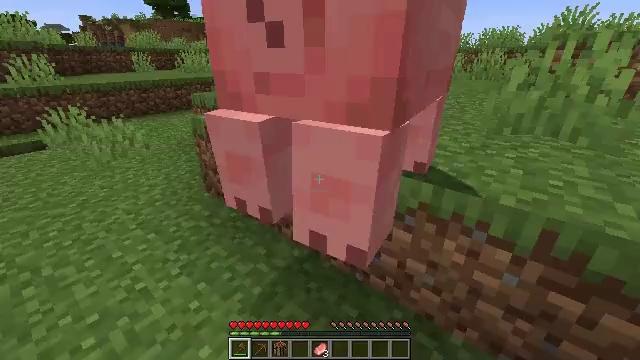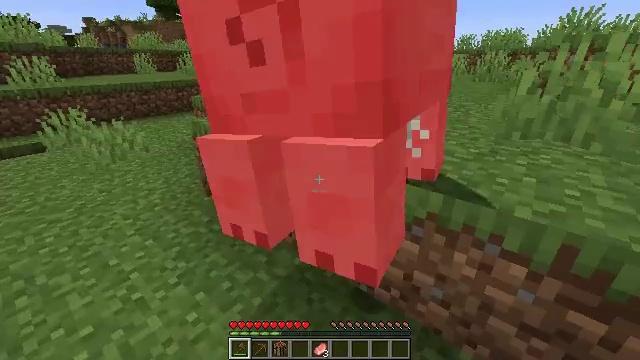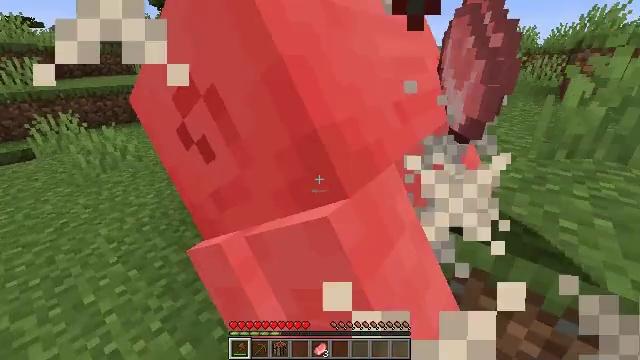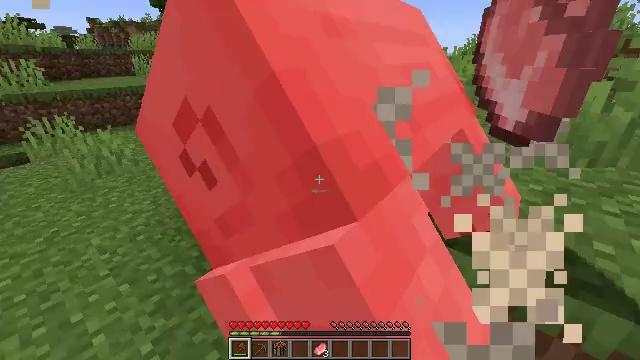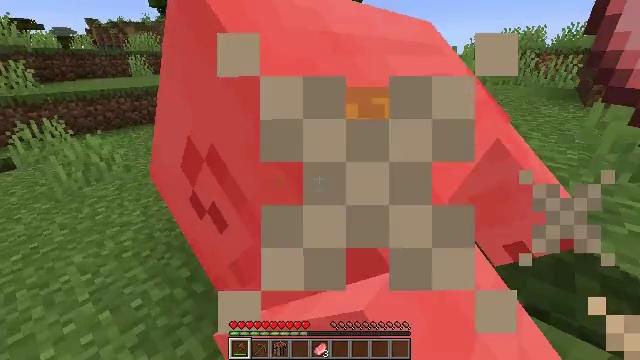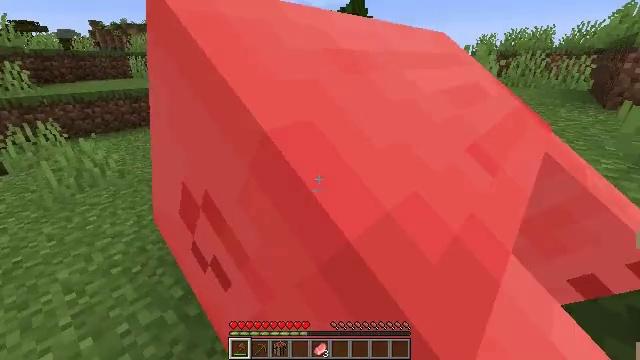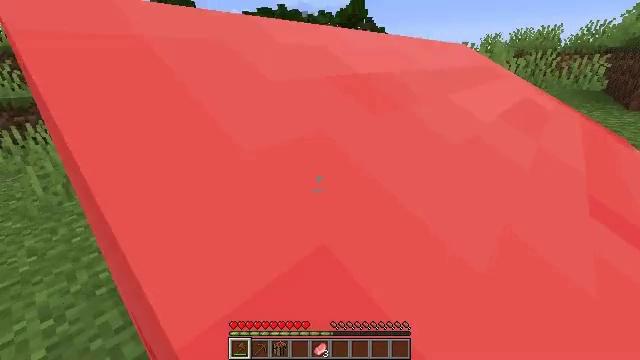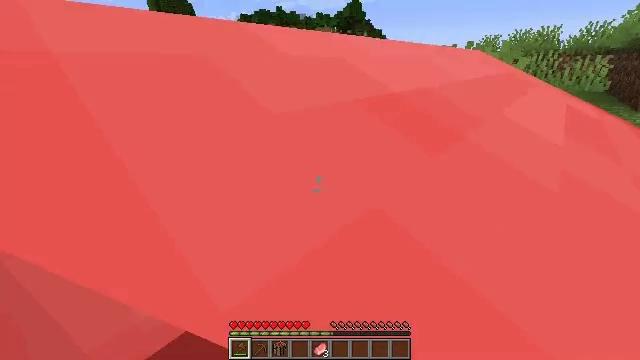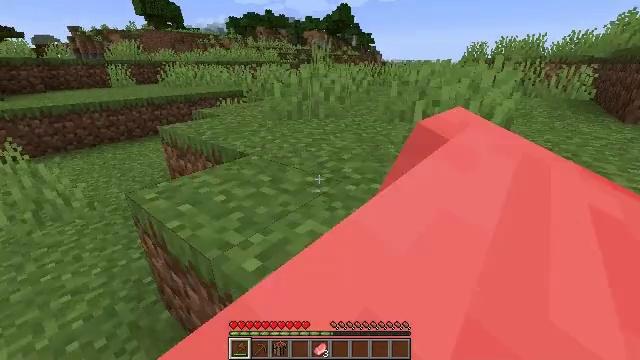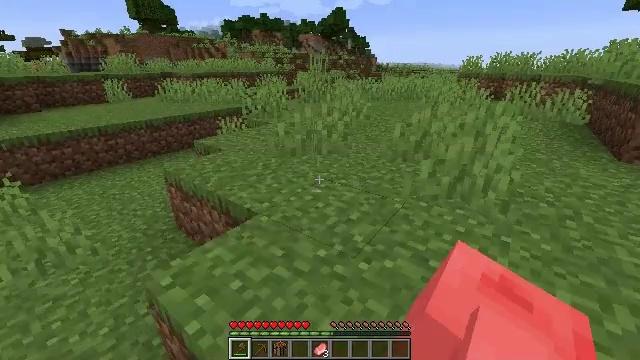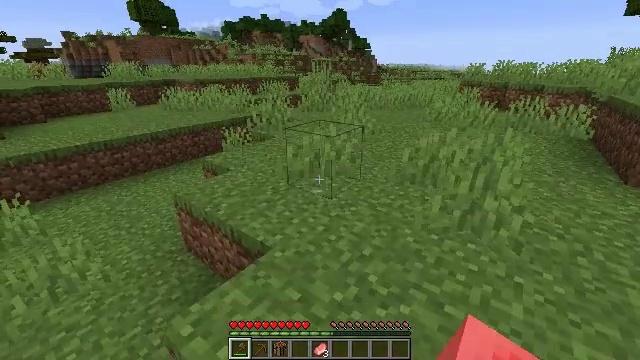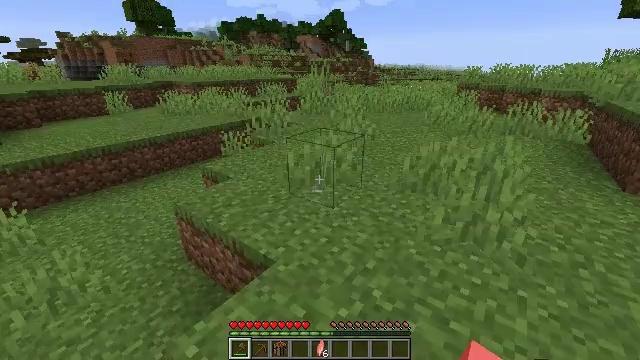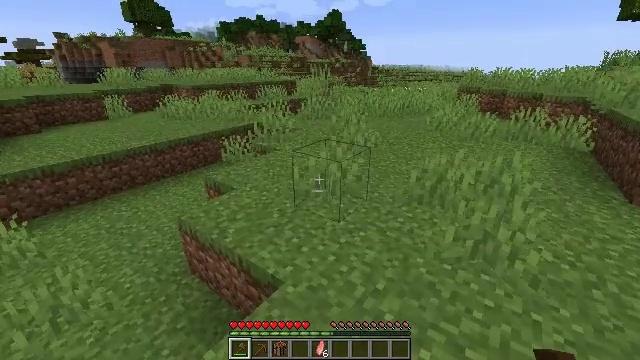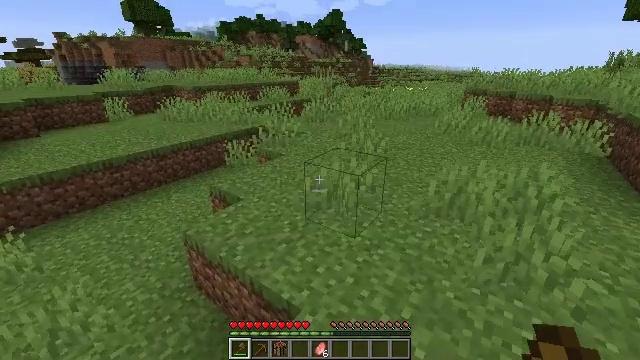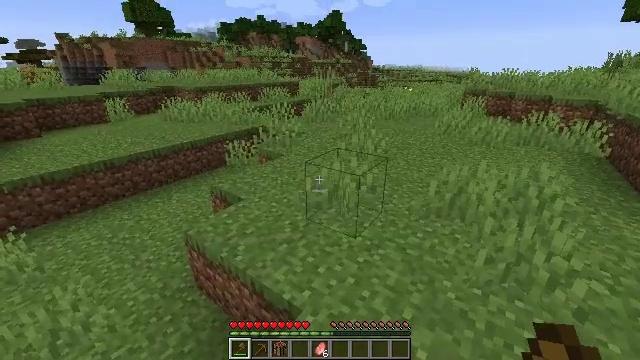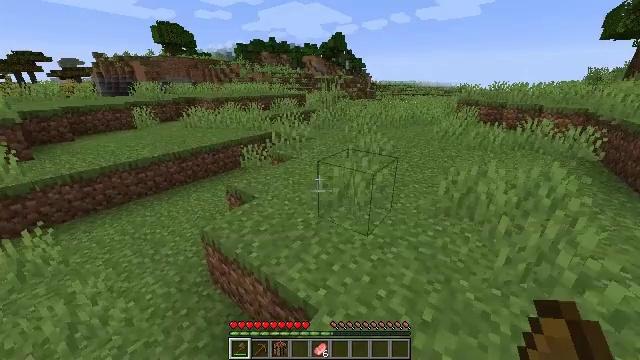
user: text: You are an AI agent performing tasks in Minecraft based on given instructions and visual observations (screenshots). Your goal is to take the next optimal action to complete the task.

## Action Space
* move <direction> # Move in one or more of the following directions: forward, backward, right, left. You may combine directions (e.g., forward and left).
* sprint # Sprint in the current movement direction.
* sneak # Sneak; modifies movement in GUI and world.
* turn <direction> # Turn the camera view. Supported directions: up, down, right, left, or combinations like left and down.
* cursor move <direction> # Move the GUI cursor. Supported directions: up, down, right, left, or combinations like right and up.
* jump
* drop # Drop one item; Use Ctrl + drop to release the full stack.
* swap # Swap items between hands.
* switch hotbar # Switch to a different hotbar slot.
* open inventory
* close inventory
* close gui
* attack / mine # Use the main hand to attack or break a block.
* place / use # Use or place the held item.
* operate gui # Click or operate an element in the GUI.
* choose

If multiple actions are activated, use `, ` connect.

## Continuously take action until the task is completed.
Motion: motion action
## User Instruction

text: Gather tall grass by hitting it.
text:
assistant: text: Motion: move forward
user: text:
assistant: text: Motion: move forward
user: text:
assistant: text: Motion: move forward
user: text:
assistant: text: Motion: move forward
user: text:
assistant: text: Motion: move forward
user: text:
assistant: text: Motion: move forward
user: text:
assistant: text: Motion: move forward
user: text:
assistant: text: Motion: move forward, turn right, jump
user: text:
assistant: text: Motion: move forward, turn right, jump
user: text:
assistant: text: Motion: move forward, jump
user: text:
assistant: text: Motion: move forward, jump
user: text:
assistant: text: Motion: move forward
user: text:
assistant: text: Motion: move forward, sprint
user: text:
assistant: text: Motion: move forward, sprint
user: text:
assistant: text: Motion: move forward, sprint
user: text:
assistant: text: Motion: move forward, sprint
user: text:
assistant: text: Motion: move forward, sprint
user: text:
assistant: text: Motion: move forward, sprint
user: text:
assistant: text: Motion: move forward, sprint
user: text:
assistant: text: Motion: move forward, sprint
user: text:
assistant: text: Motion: move forward, sprint
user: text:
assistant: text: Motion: move forward
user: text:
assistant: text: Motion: move forward
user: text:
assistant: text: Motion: move forward
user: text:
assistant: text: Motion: move forward
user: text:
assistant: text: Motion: move forward
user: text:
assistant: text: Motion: move forward, turn down
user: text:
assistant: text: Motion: move forward
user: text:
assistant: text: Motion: move forward
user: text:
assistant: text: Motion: move forward